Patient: sex M, age 60
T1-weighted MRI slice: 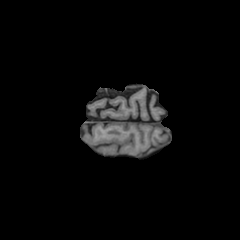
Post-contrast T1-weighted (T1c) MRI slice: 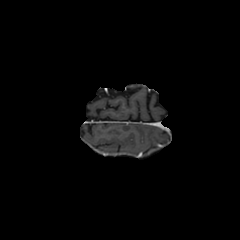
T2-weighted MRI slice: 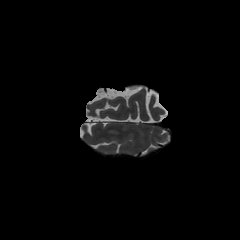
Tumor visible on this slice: no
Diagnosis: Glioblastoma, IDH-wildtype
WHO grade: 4